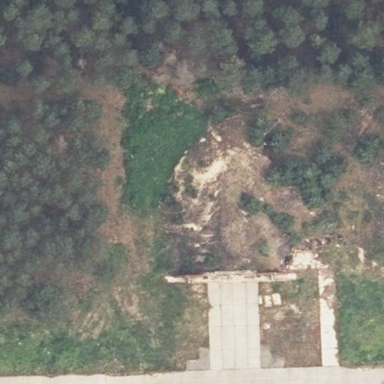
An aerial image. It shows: Military bunker that serves as hardened aircraft shelter.